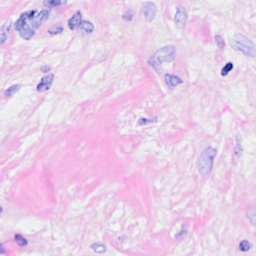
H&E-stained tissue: Breast